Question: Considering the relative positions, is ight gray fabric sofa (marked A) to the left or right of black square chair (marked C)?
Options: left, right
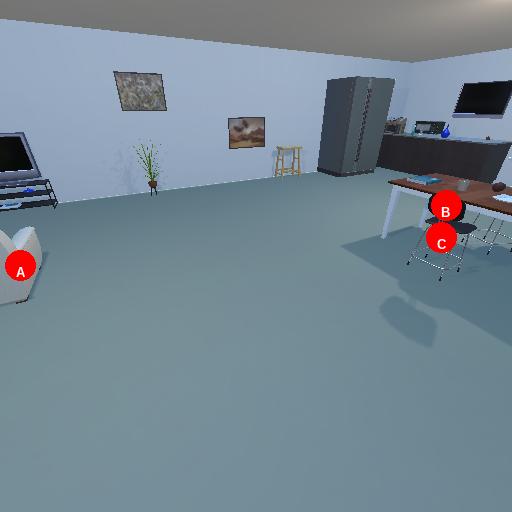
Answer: left